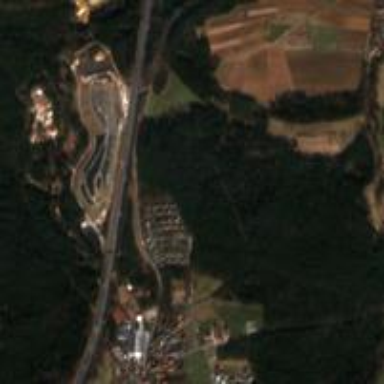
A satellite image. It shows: It's motorway area.